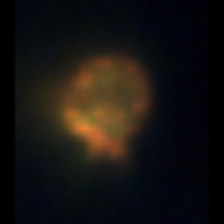
Taxon: Ciliates
Group: Other